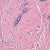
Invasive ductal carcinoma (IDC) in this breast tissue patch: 0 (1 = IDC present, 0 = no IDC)